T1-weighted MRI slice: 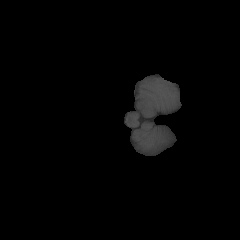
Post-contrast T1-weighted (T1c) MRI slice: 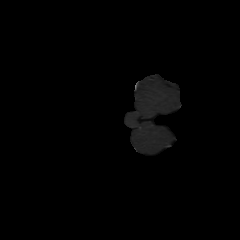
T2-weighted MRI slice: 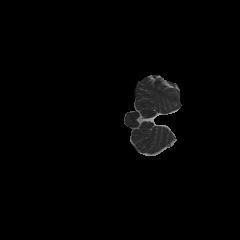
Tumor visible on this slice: no